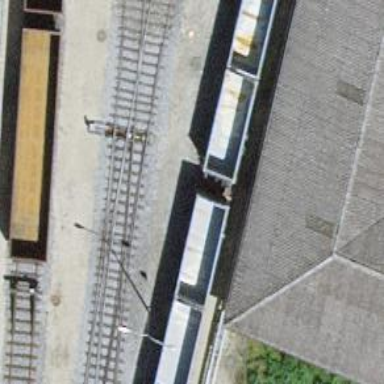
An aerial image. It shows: Railway switch.